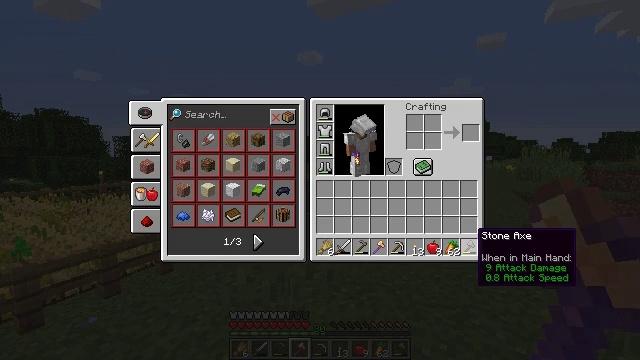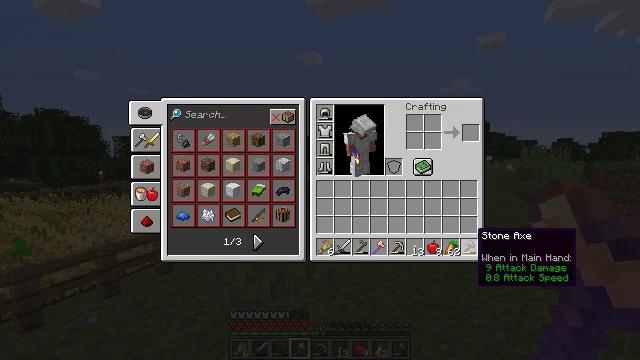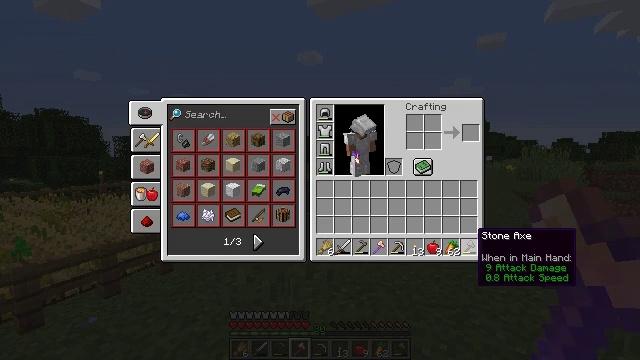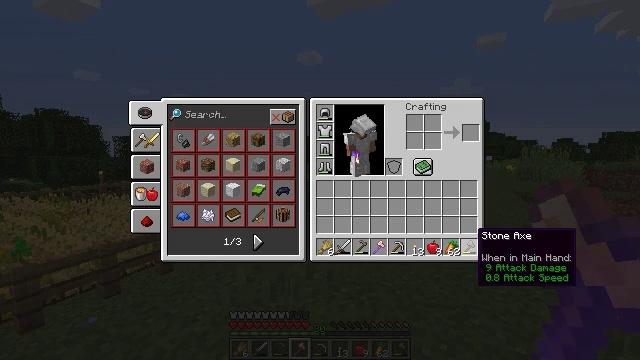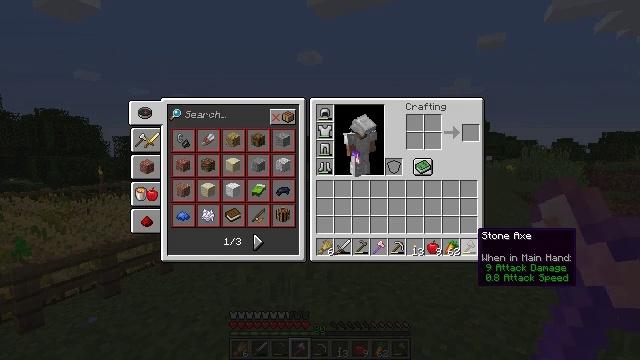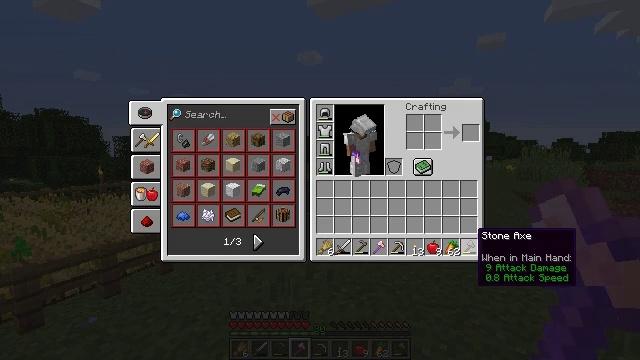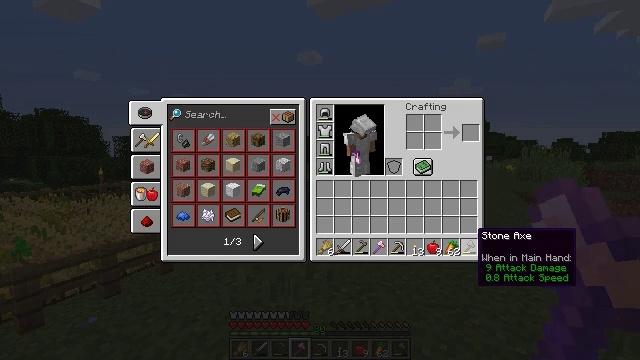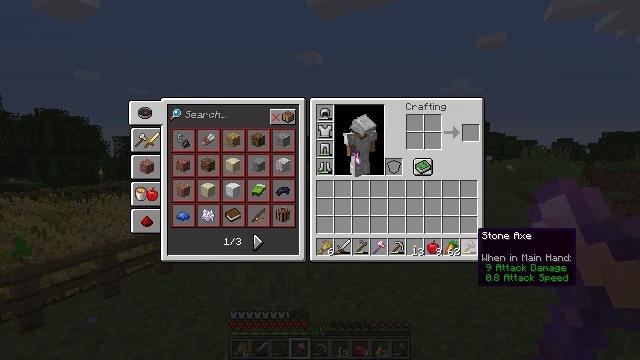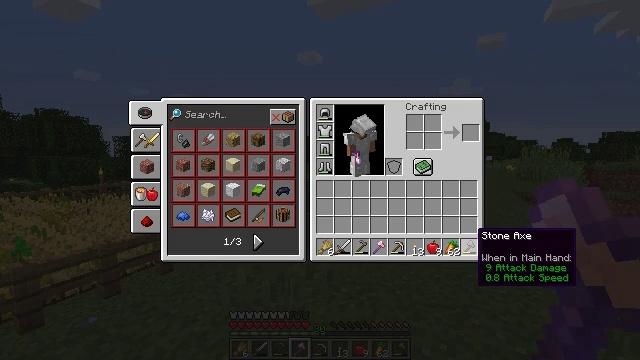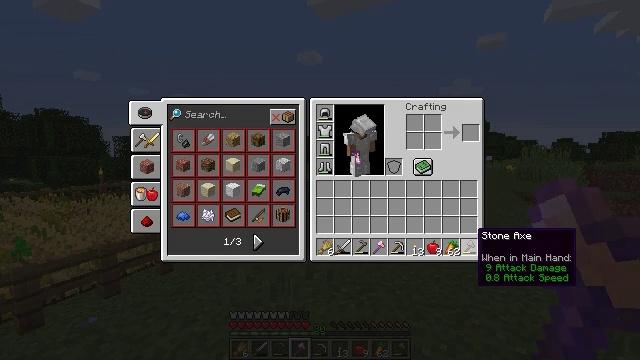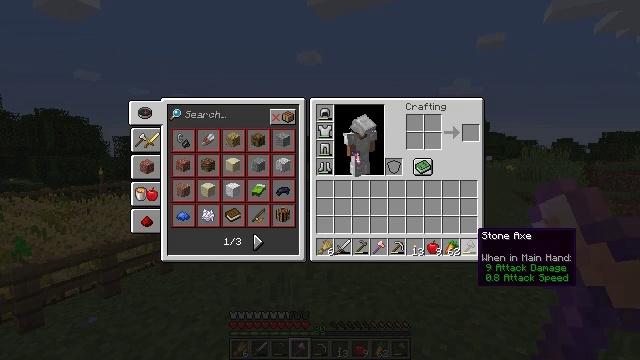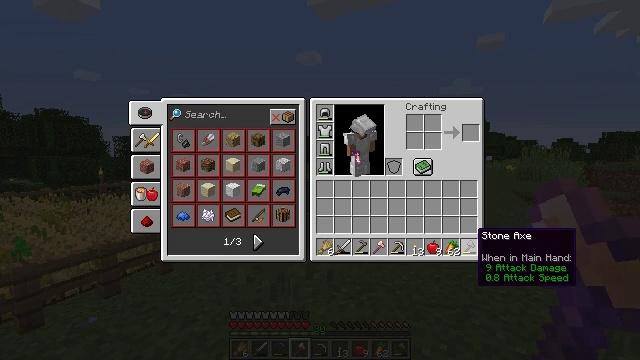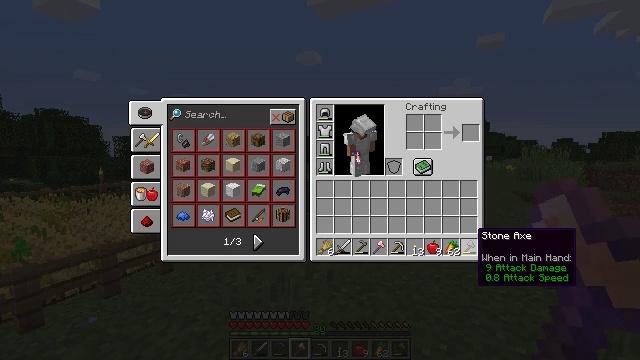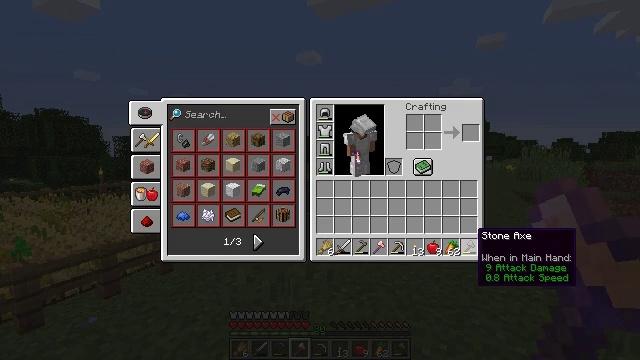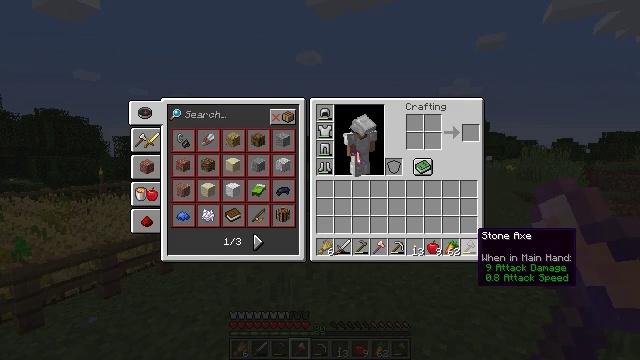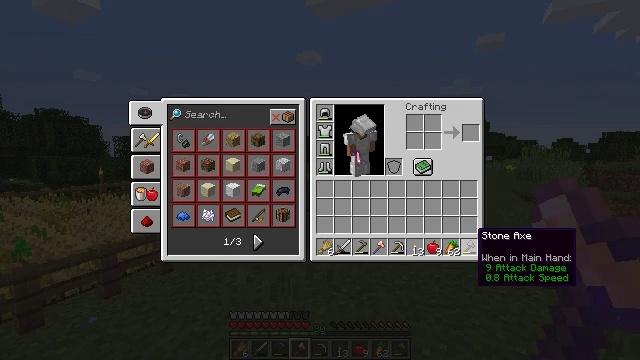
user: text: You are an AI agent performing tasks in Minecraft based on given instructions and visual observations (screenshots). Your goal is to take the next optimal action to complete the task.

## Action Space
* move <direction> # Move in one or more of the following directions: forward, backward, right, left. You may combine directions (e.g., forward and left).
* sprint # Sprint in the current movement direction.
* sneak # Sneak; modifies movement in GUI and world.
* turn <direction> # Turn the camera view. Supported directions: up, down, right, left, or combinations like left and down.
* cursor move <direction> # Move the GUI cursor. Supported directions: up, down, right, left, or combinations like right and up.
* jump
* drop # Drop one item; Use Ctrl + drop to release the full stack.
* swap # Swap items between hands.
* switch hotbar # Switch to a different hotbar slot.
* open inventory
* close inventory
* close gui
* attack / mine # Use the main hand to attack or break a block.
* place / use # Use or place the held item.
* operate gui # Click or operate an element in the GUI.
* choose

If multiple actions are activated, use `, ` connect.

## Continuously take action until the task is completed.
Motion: motion action
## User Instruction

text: Gather oak logs from trees.
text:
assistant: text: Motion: no_op
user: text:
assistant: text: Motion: no_op
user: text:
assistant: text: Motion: no_op
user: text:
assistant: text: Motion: no_op
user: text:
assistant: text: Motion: no_op
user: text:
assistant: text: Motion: no_op
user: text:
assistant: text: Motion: no_op
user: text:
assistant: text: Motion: no_op
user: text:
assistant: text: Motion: no_op
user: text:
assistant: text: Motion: no_op
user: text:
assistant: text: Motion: no_op
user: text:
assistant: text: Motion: no_op
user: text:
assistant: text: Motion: no_op
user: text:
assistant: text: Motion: no_op
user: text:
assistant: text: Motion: no_op
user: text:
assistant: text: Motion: no_op
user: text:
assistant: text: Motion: no_op
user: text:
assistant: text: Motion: no_op
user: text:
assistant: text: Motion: no_op
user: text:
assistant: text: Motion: no_op
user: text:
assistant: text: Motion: no_op
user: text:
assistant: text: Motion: no_op
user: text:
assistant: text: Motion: no_op
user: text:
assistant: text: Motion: no_op
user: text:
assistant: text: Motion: no_op
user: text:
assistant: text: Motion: no_op
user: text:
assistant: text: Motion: no_op
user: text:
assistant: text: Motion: no_op
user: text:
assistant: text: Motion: no_op
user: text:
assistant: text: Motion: no_op